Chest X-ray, AP view. Patient: 30 years old, sex F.
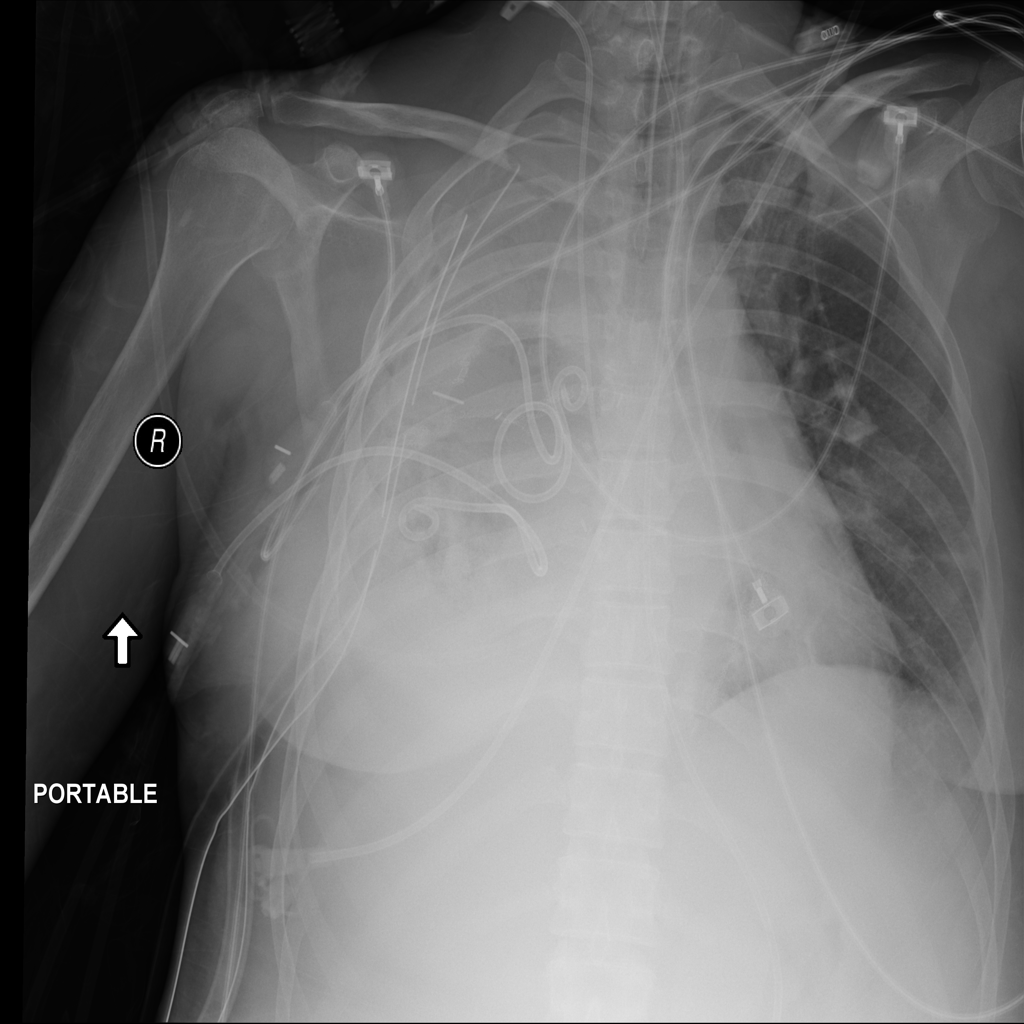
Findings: No Finding